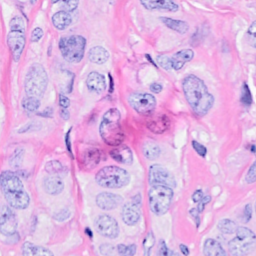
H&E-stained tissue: Breast